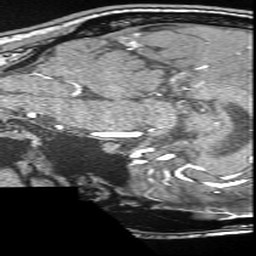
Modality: angio
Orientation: sagittal
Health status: ill
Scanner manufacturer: siemens
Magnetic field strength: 3 T
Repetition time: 0.021 s
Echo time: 0.00343 s